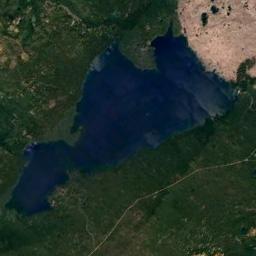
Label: lake